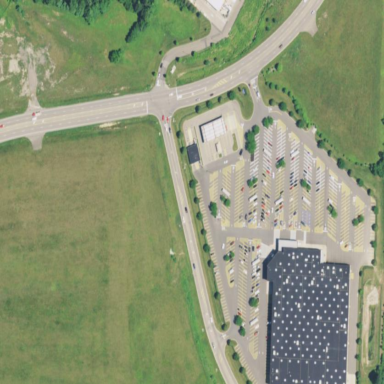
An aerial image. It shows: Parking area with asphalt surface.